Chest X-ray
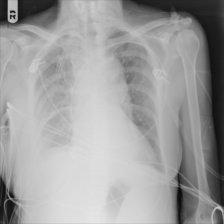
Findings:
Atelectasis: negative
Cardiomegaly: negative
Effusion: positive
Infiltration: negative
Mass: negative
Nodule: negative
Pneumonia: negative
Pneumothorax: negative
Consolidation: negative
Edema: negative
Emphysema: negative
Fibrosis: negative
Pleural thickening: negative
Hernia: negative